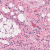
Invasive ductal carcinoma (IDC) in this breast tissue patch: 1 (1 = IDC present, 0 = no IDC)